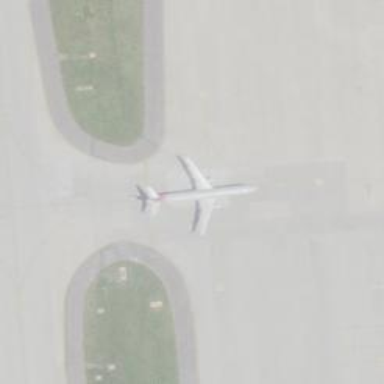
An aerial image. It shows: View of taxiway at the airport.